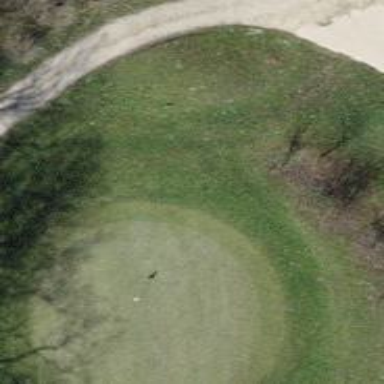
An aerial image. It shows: Golf green pitch on grass land. It is designated for the sport of golf.